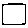
Label: square